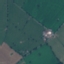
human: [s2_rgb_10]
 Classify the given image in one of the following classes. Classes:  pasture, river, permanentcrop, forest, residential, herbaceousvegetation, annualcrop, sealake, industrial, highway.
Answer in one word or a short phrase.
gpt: Pasture